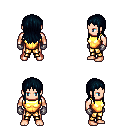
a pixel art fantasy rpg character, male body template, human, light skin, gold chest armor, gold greaves, raven unkempt hairstyle, metal gloves, four views (front, back, left, right), 2x2 character sprite sheet, small pixel art, hard edges, no anti-aliasing